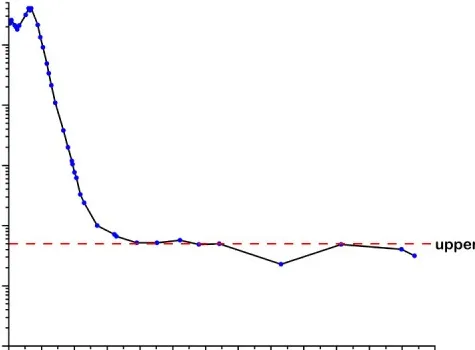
(A) Changes in AFP levels during CAR T-cell therapy.
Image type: pathology (immunostaining)